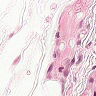
Metastatic tissue present: no